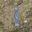
Label: 1